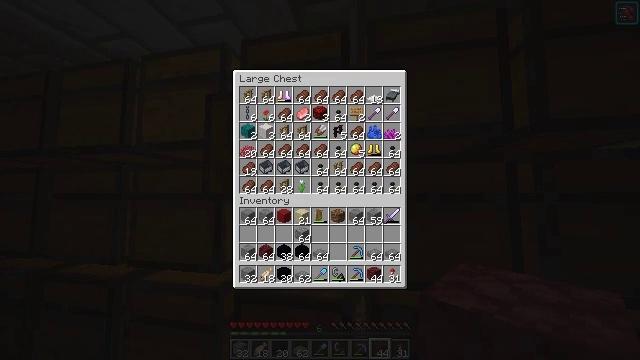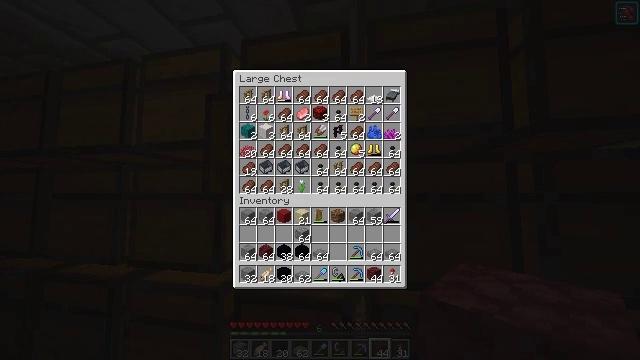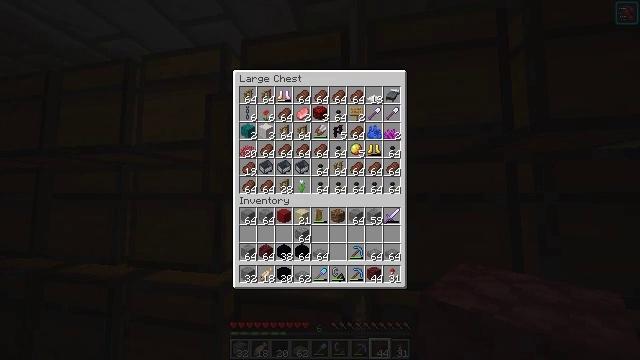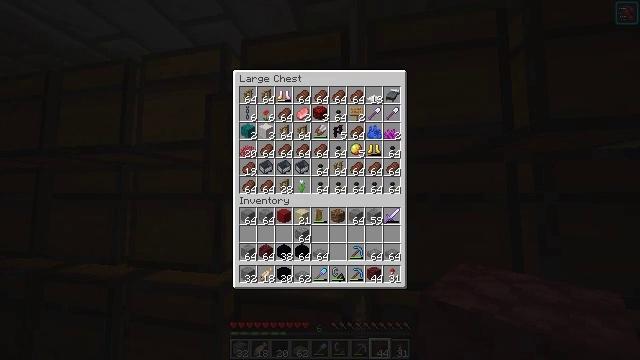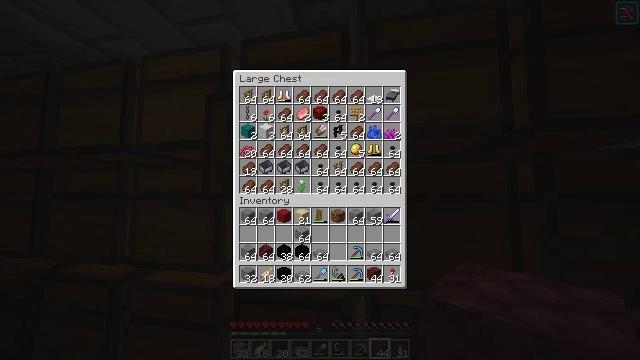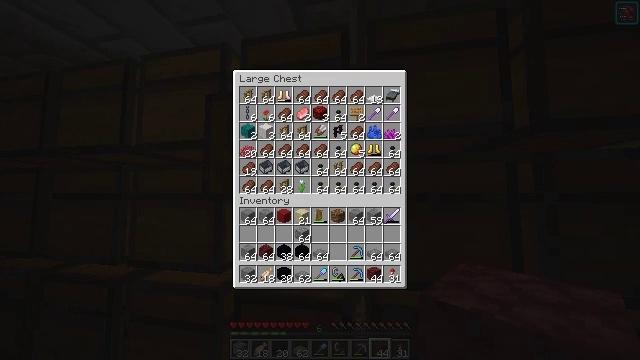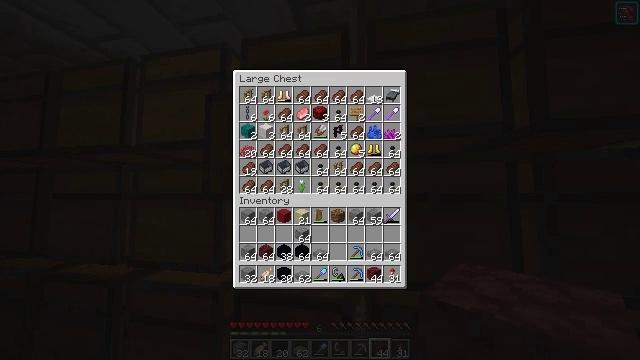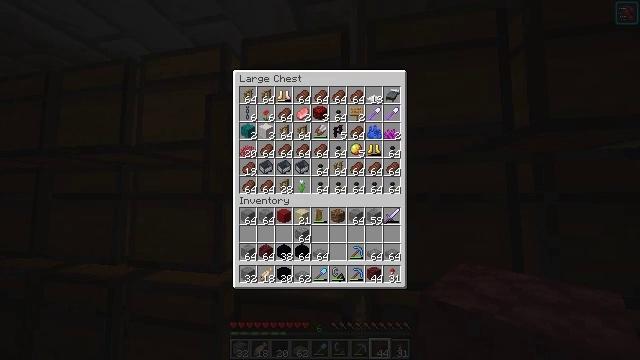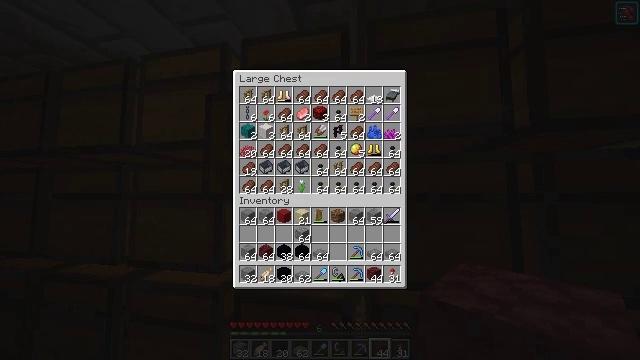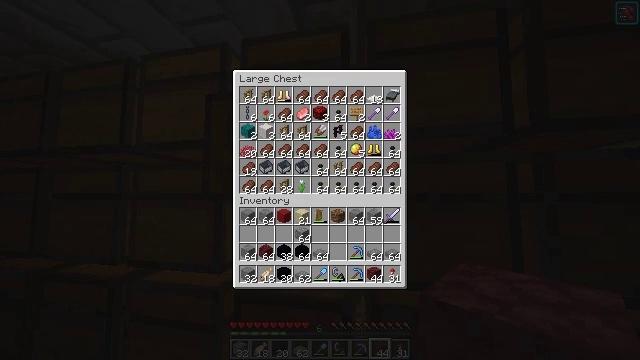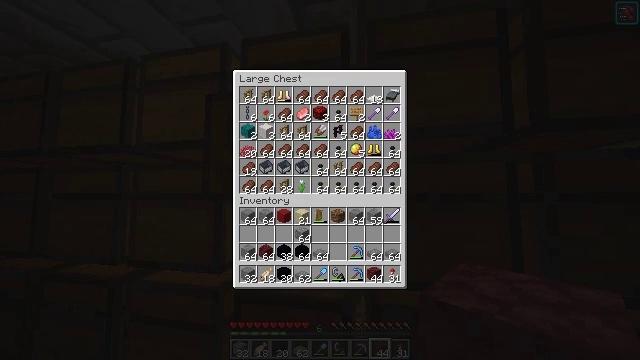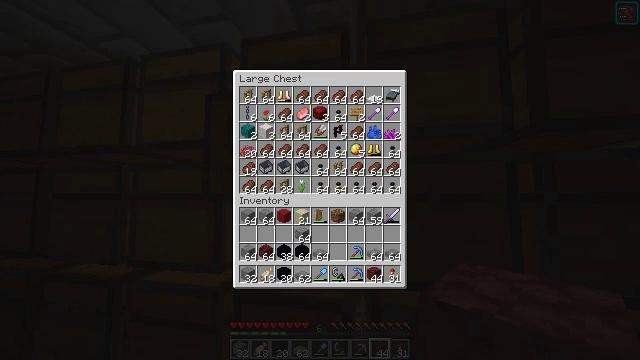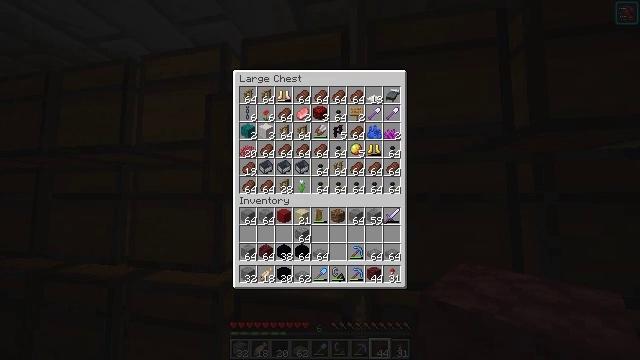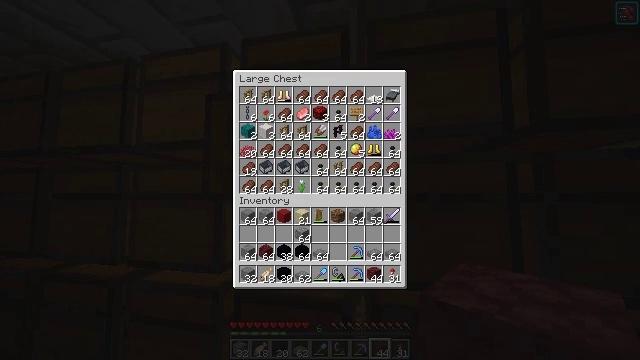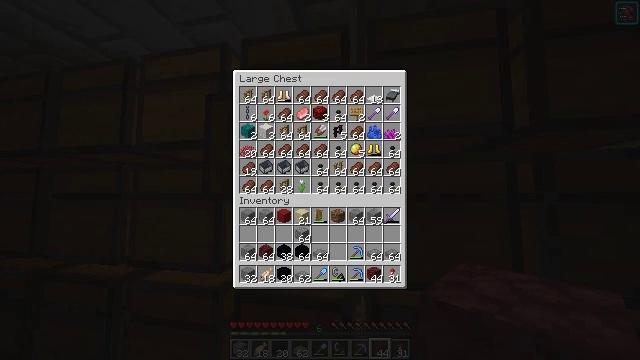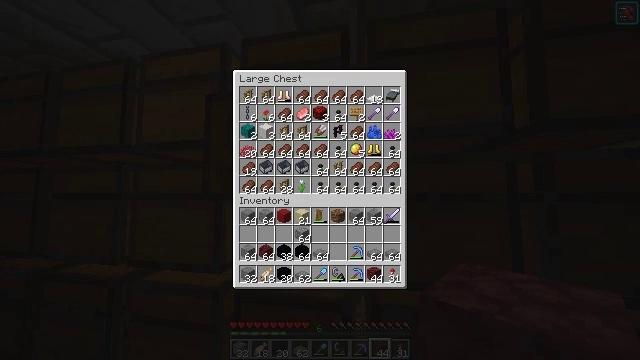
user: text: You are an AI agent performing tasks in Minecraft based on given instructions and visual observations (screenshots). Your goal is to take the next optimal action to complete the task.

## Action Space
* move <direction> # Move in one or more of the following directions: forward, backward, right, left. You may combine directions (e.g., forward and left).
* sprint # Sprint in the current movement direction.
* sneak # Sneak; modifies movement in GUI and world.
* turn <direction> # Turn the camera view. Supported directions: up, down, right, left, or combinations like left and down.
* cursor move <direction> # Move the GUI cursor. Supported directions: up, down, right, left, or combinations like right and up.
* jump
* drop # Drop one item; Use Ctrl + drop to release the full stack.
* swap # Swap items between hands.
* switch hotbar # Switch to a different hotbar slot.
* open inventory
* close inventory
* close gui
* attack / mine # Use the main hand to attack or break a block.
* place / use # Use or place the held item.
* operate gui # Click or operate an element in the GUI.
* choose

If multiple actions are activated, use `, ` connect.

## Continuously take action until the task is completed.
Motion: motion action
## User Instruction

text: Use the crafting table to craft white concrete powder.
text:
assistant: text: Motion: no_op
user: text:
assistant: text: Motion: no_op
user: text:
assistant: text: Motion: no_op
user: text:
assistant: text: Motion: no_op
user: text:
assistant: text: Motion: no_op
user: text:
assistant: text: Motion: no_op
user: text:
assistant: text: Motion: no_op
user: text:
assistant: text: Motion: no_op
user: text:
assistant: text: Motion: no_op
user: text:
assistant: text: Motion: no_op
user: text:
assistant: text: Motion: no_op
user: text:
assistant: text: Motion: no_op
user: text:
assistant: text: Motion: no_op
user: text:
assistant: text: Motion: no_op
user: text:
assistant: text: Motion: no_op
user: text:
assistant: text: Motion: no_op
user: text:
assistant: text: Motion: no_op
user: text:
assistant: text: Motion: no_op
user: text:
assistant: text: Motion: no_op
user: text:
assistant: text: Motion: no_op
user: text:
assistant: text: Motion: no_op
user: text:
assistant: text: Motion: no_op
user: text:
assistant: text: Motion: no_op
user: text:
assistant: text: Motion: no_op
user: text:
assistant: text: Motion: no_op
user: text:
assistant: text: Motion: no_op
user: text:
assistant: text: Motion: no_op
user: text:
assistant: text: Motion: close gui
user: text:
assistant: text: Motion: turn down
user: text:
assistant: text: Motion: turn down